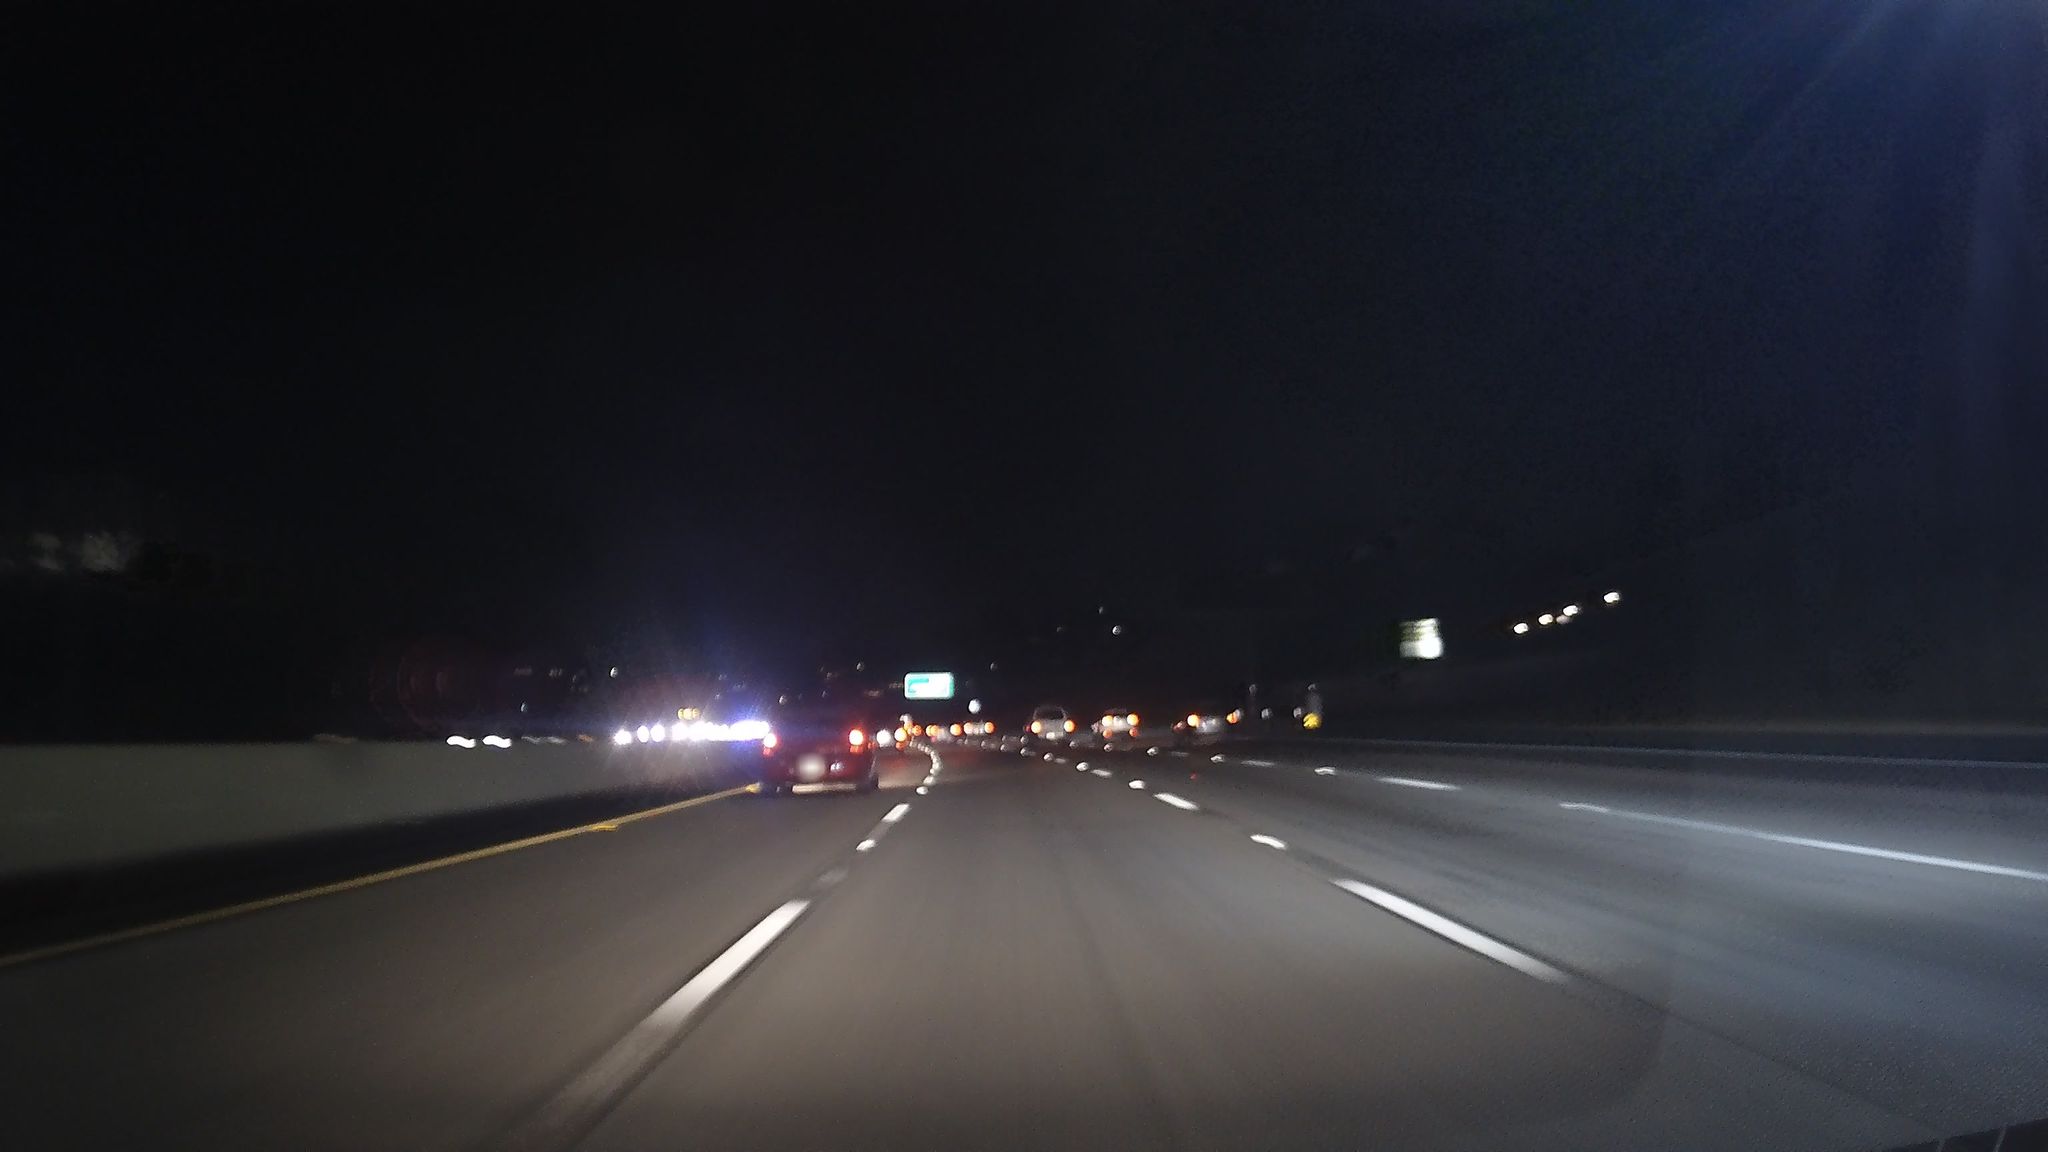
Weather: clear
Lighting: night
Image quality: slightly poor
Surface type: driving surface
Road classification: motorway
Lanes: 4
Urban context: urban centre
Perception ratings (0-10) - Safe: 1.67, Lively: 4.64, Beautiful: 7.17, Boring: 1.91, Depressing: 2.38, Wealthy: 4.44